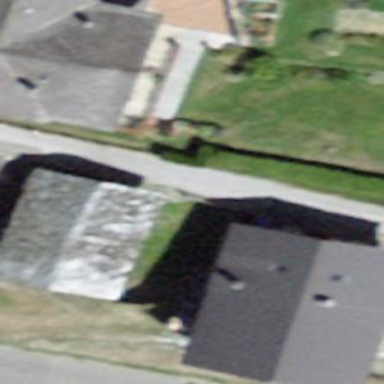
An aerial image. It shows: Barn.